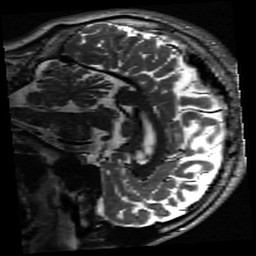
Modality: inplaneT2
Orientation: sagittal